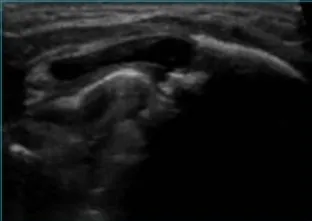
Ultrasound of left costal arch soft tissues of the. An irregularity
of the anterior extremity of the arch is observed, although it shows
sclerotic borders of apparently continuous form, with aspect suggesting
consolidation.
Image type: radiology (ultrasound)